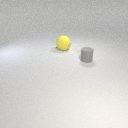
small gray rubber cylinder in front of large yellow rubber sphere